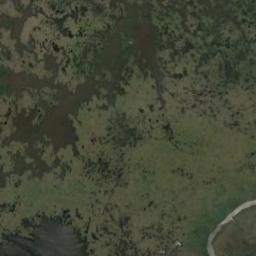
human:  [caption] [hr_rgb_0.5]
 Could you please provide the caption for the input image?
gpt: There are many different shapes and sizes of water around the wetlands .

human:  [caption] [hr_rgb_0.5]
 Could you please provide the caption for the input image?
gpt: There are several scattered trees in the middle of this wetland .

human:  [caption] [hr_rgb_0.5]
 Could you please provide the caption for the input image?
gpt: The wetland consists of bare land and green plants .

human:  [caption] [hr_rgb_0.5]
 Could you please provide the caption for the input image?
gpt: The river surface in a wetland is covered with large green and brown mixed dense vegetation .

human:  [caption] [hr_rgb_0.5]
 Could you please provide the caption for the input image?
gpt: There are many green areas and water areas on the wetland .